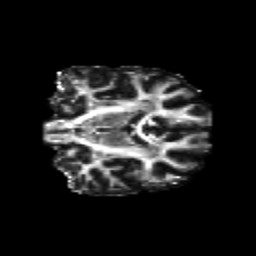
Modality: FA
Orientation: coronal
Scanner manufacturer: siemens
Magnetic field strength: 3 T
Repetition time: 6.8 s
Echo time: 0.093 s